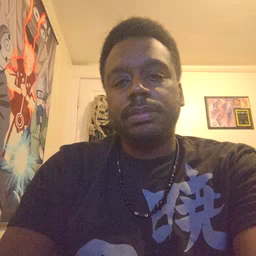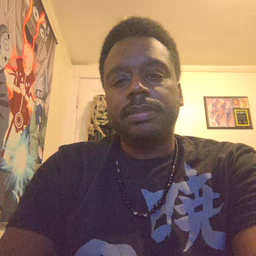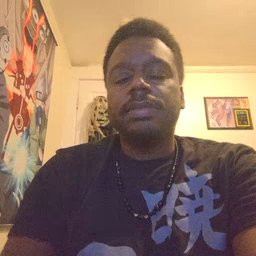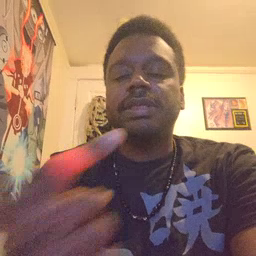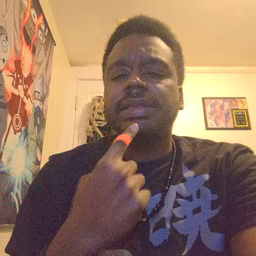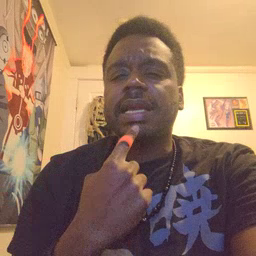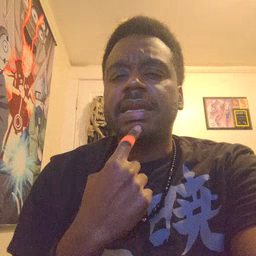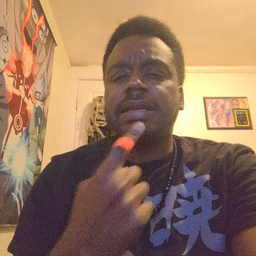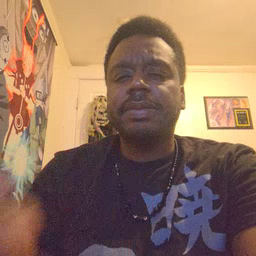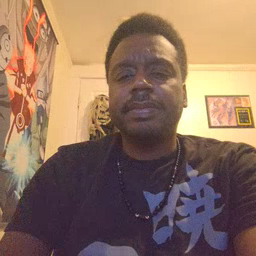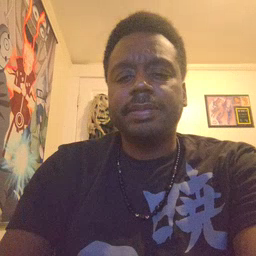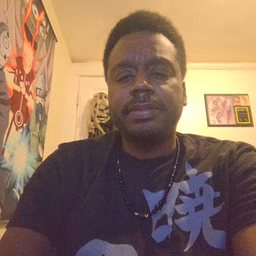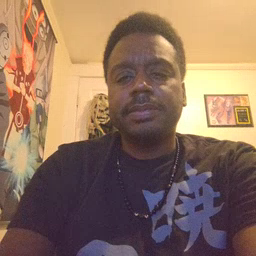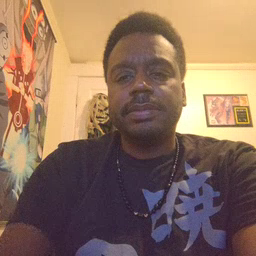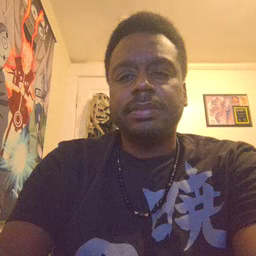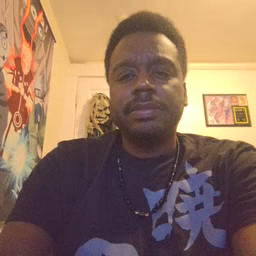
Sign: say